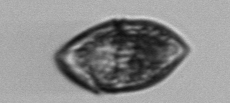
Label: Gyrodinium